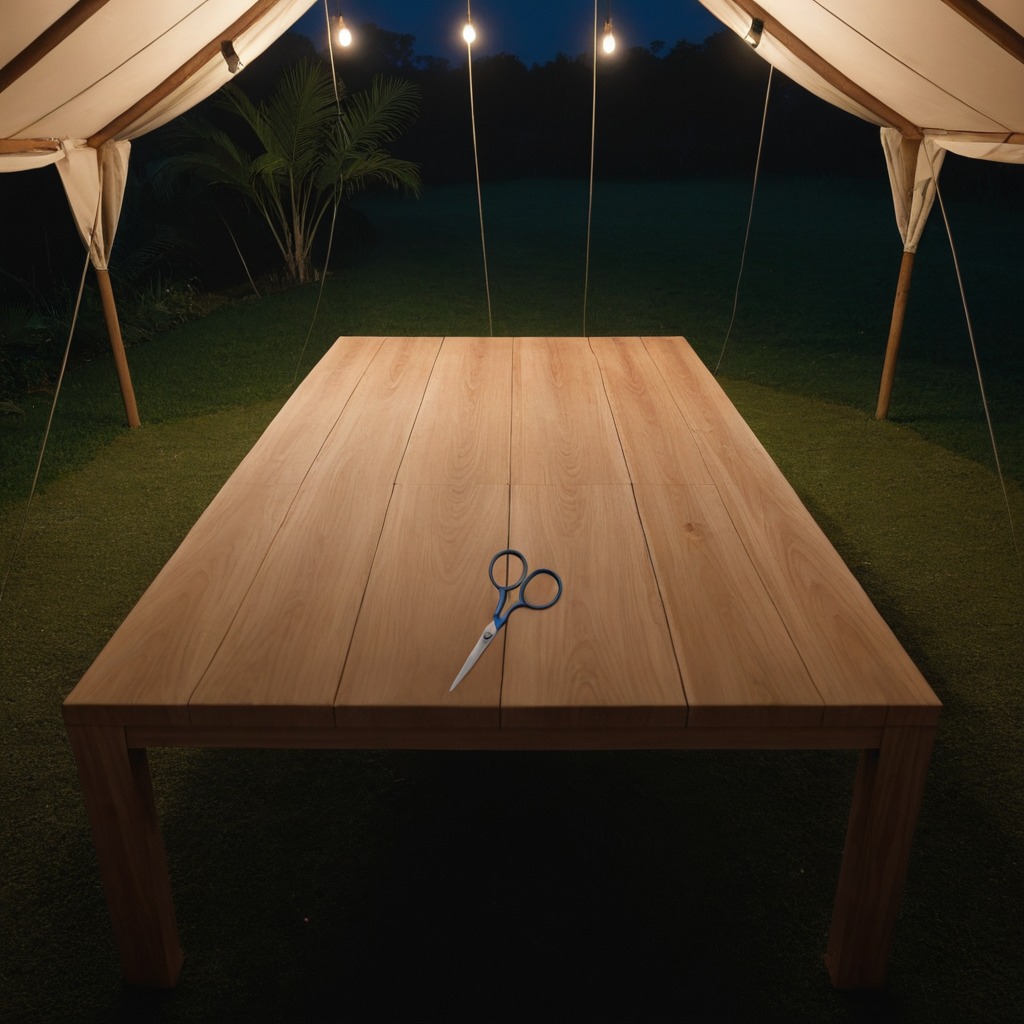
A scissor lying on a wooden table inside a jungle field workshop tent at night dim ambient light soft shadows worn but